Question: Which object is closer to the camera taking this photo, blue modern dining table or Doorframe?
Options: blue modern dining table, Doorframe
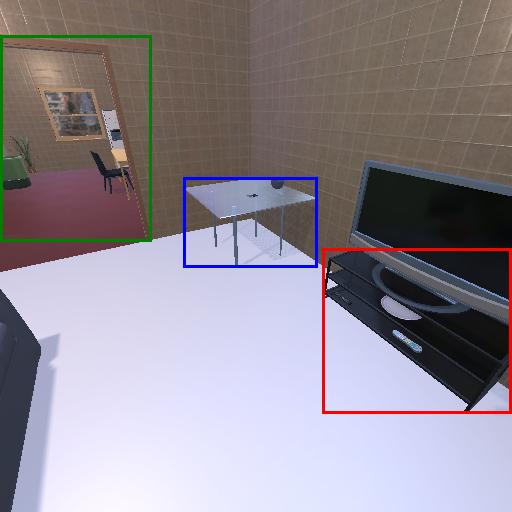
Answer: blue modern dining table